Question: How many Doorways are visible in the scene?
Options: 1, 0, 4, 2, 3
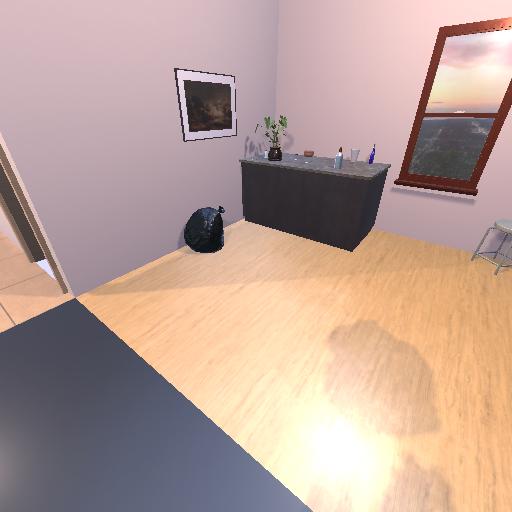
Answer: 1